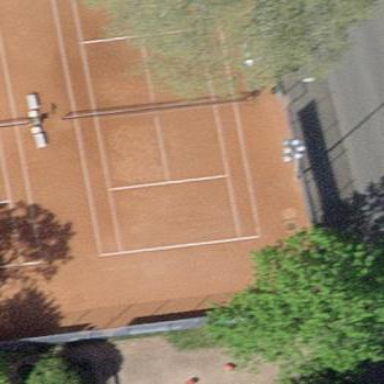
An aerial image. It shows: Tartan tennis court on pitch designated for leisure land.